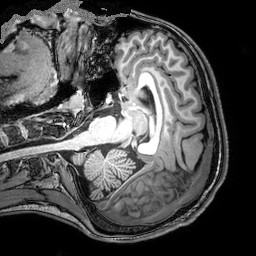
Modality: T1w
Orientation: coronal
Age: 20
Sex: male
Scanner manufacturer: philips
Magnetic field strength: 3 T
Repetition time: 8.2 s
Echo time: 3.754 s